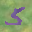
Label: 5